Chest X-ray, PA view. Patient: 65 years old, sex F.
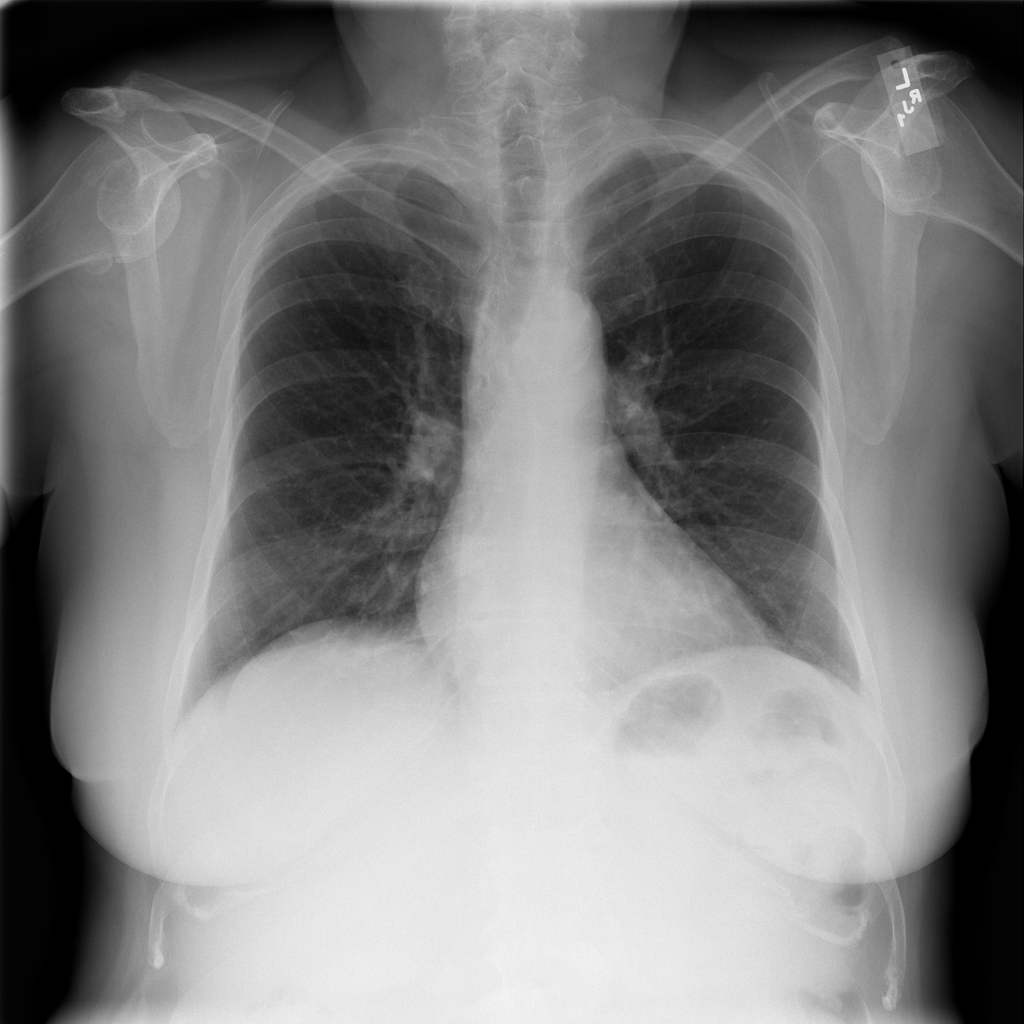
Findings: No Finding